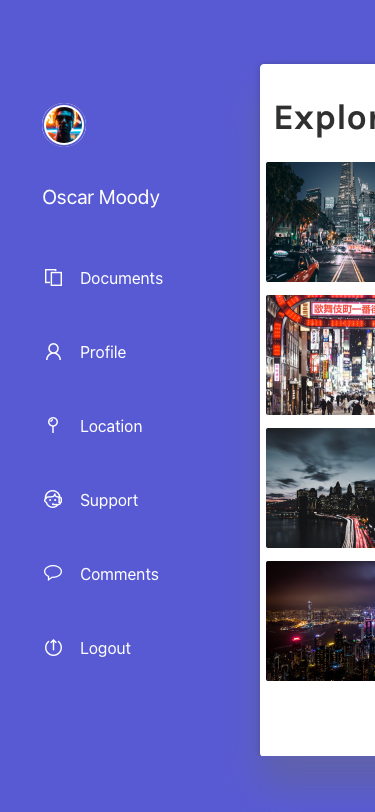
Text in this UI design:
Logout
Comments
Support
Location
Profile
Documents
Oscar Moody